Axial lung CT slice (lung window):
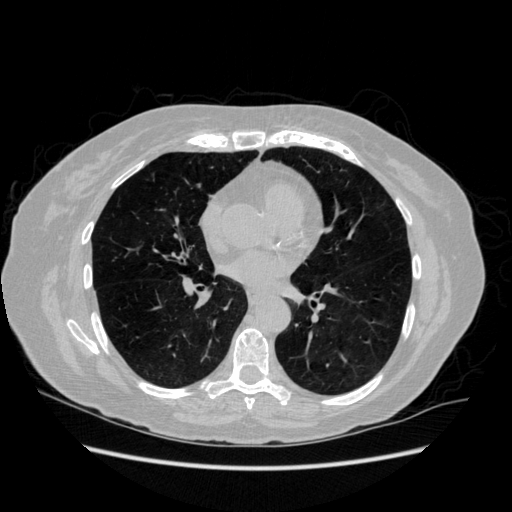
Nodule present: no